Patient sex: F
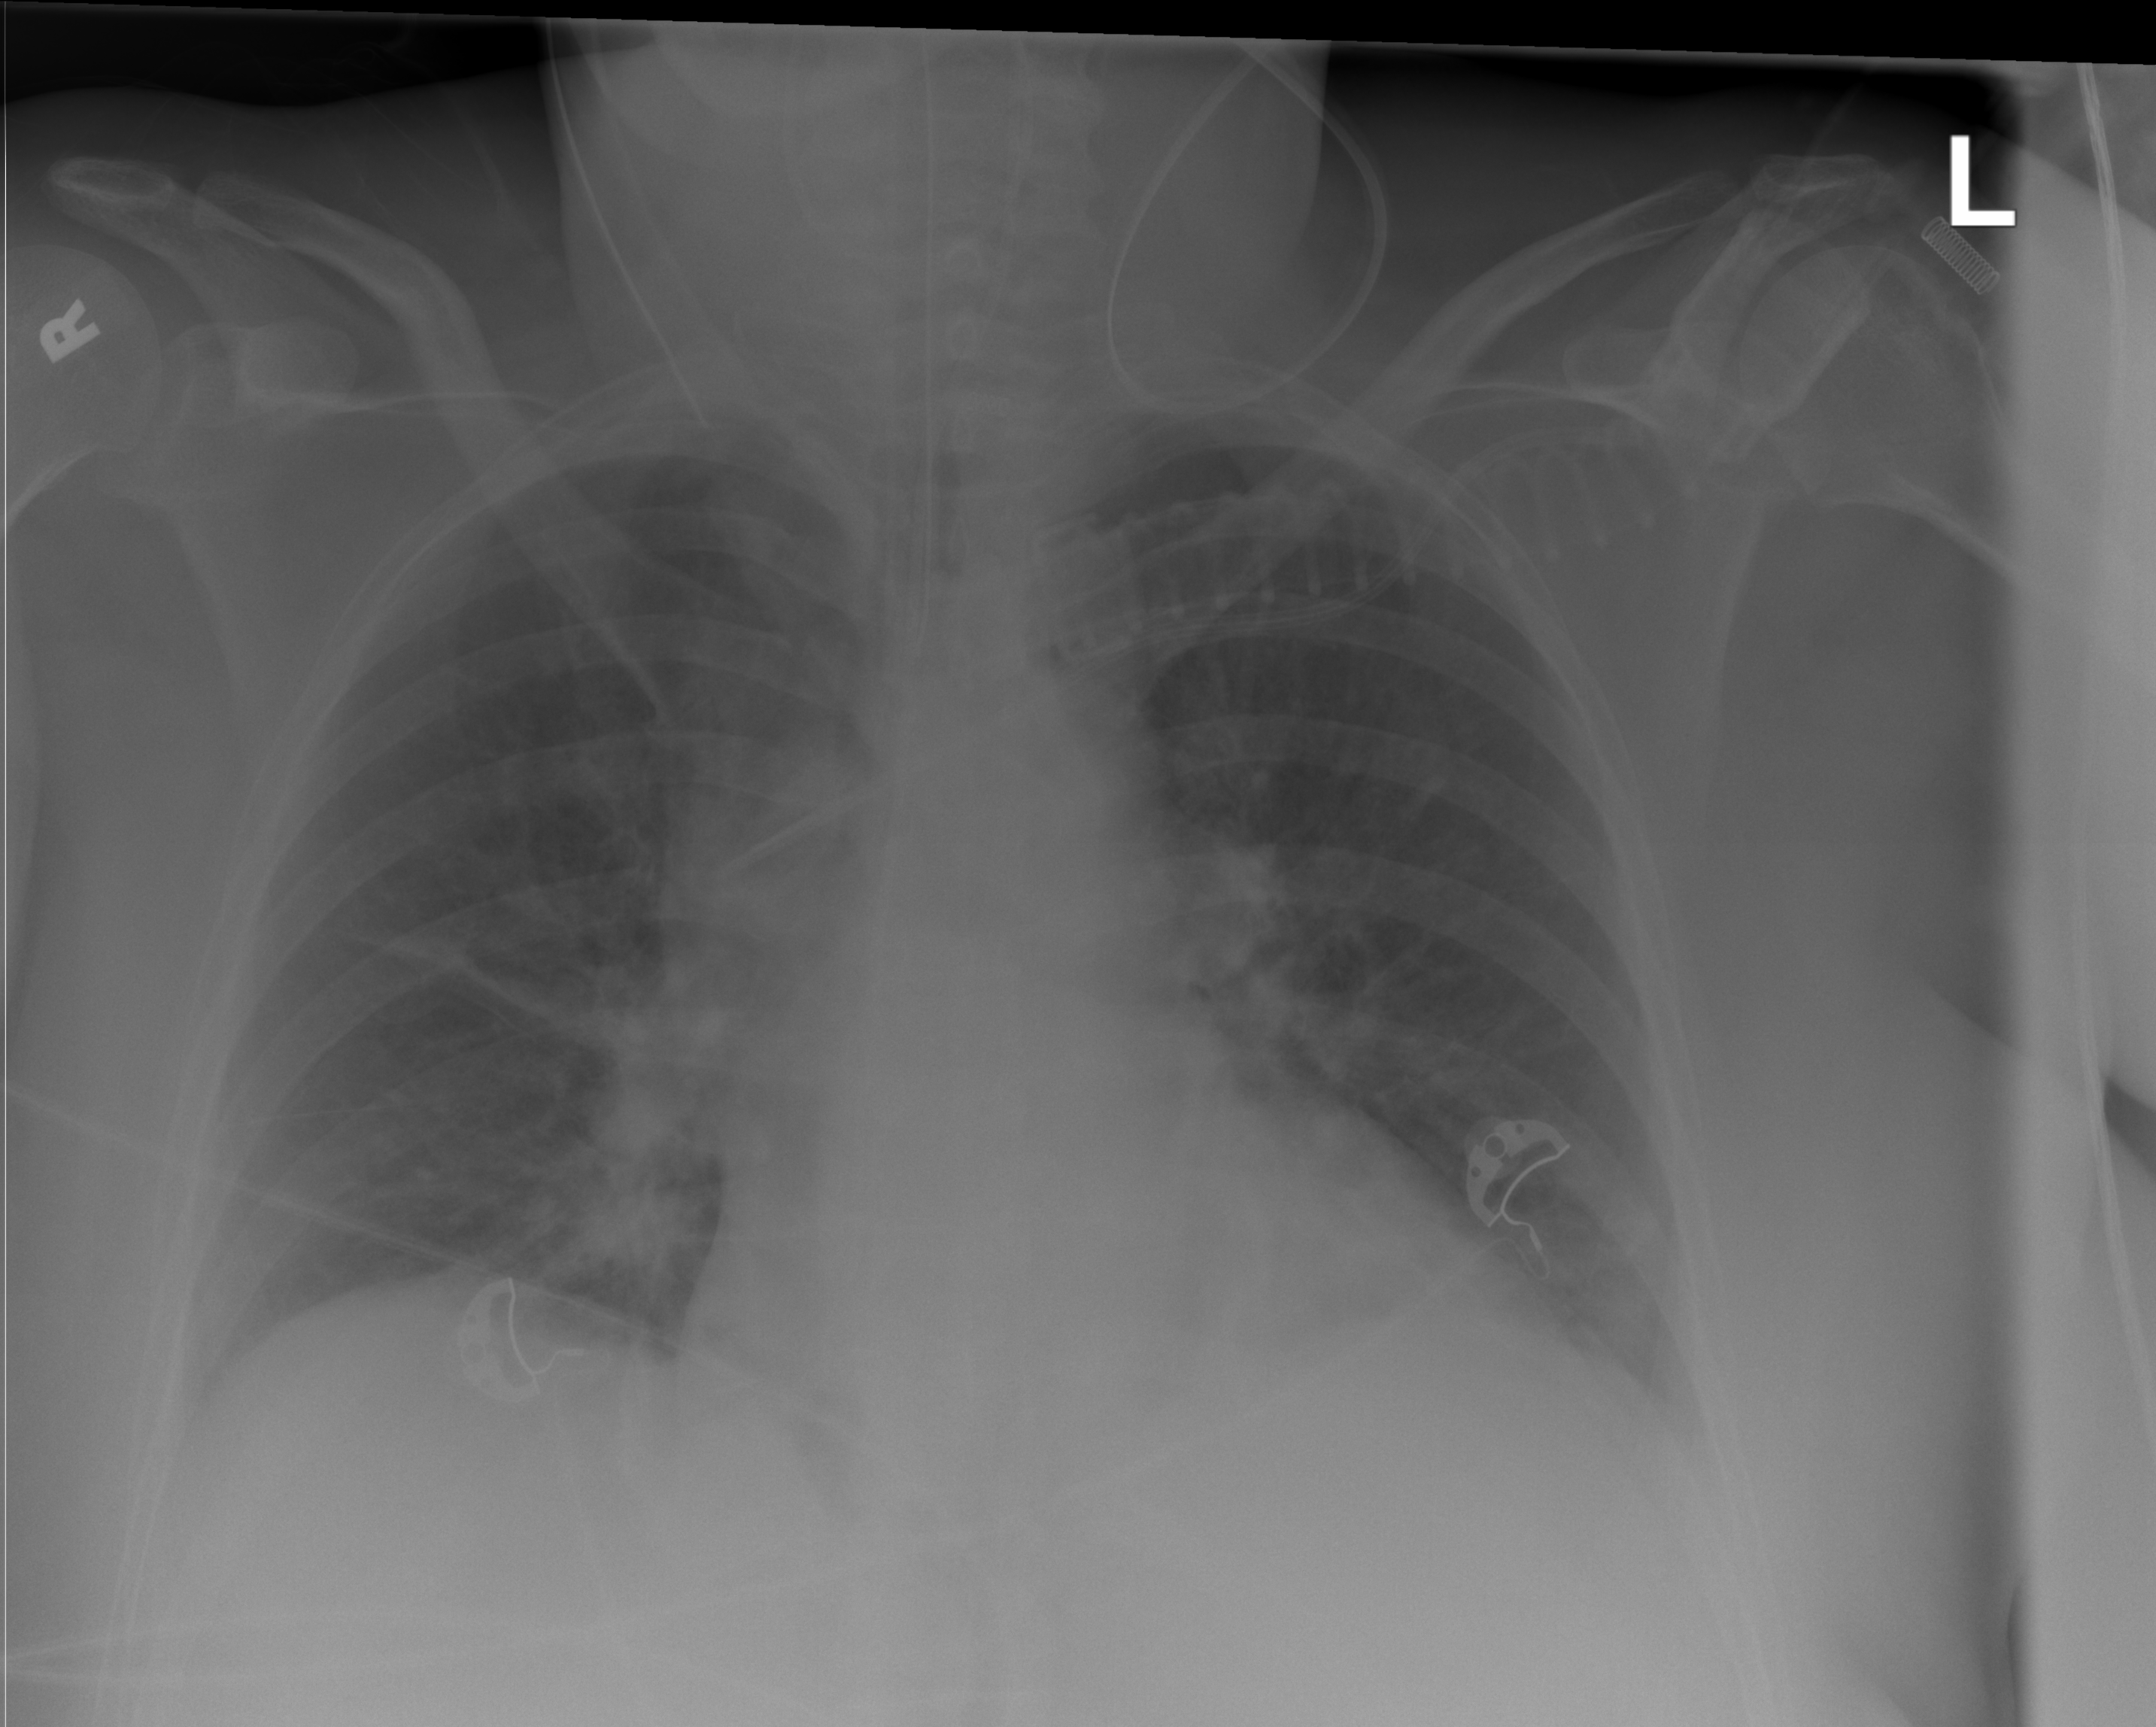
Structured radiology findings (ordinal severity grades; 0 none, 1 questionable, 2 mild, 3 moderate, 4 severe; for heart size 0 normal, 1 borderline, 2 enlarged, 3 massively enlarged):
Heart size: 0
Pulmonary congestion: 0
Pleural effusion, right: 0
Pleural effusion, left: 0
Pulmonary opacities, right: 2
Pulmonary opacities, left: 0
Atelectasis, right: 2
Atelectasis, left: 2